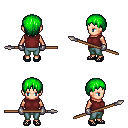
a pixel art fantasy rpg character, female body template, human, light skin, maroon sleeveless shirt, teal pants, green plain hairstyle, metal gloves, ghillies, spear, four views (front, back, left, right), 2x2 character sprite sheet, small pixel art, hard edges, no anti-aliasing